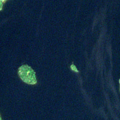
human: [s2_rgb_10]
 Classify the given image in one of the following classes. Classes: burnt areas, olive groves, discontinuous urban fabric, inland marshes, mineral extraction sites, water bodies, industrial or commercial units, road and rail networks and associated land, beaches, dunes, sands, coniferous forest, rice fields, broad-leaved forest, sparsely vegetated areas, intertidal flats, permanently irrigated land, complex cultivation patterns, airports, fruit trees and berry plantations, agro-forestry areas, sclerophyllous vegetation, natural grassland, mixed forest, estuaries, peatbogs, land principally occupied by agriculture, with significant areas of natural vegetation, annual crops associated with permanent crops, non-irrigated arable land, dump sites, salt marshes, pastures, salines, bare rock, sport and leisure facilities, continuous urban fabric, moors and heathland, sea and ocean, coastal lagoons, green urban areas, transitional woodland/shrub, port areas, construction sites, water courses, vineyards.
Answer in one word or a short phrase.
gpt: coniferous forest, mixed forest, water bodies